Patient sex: M
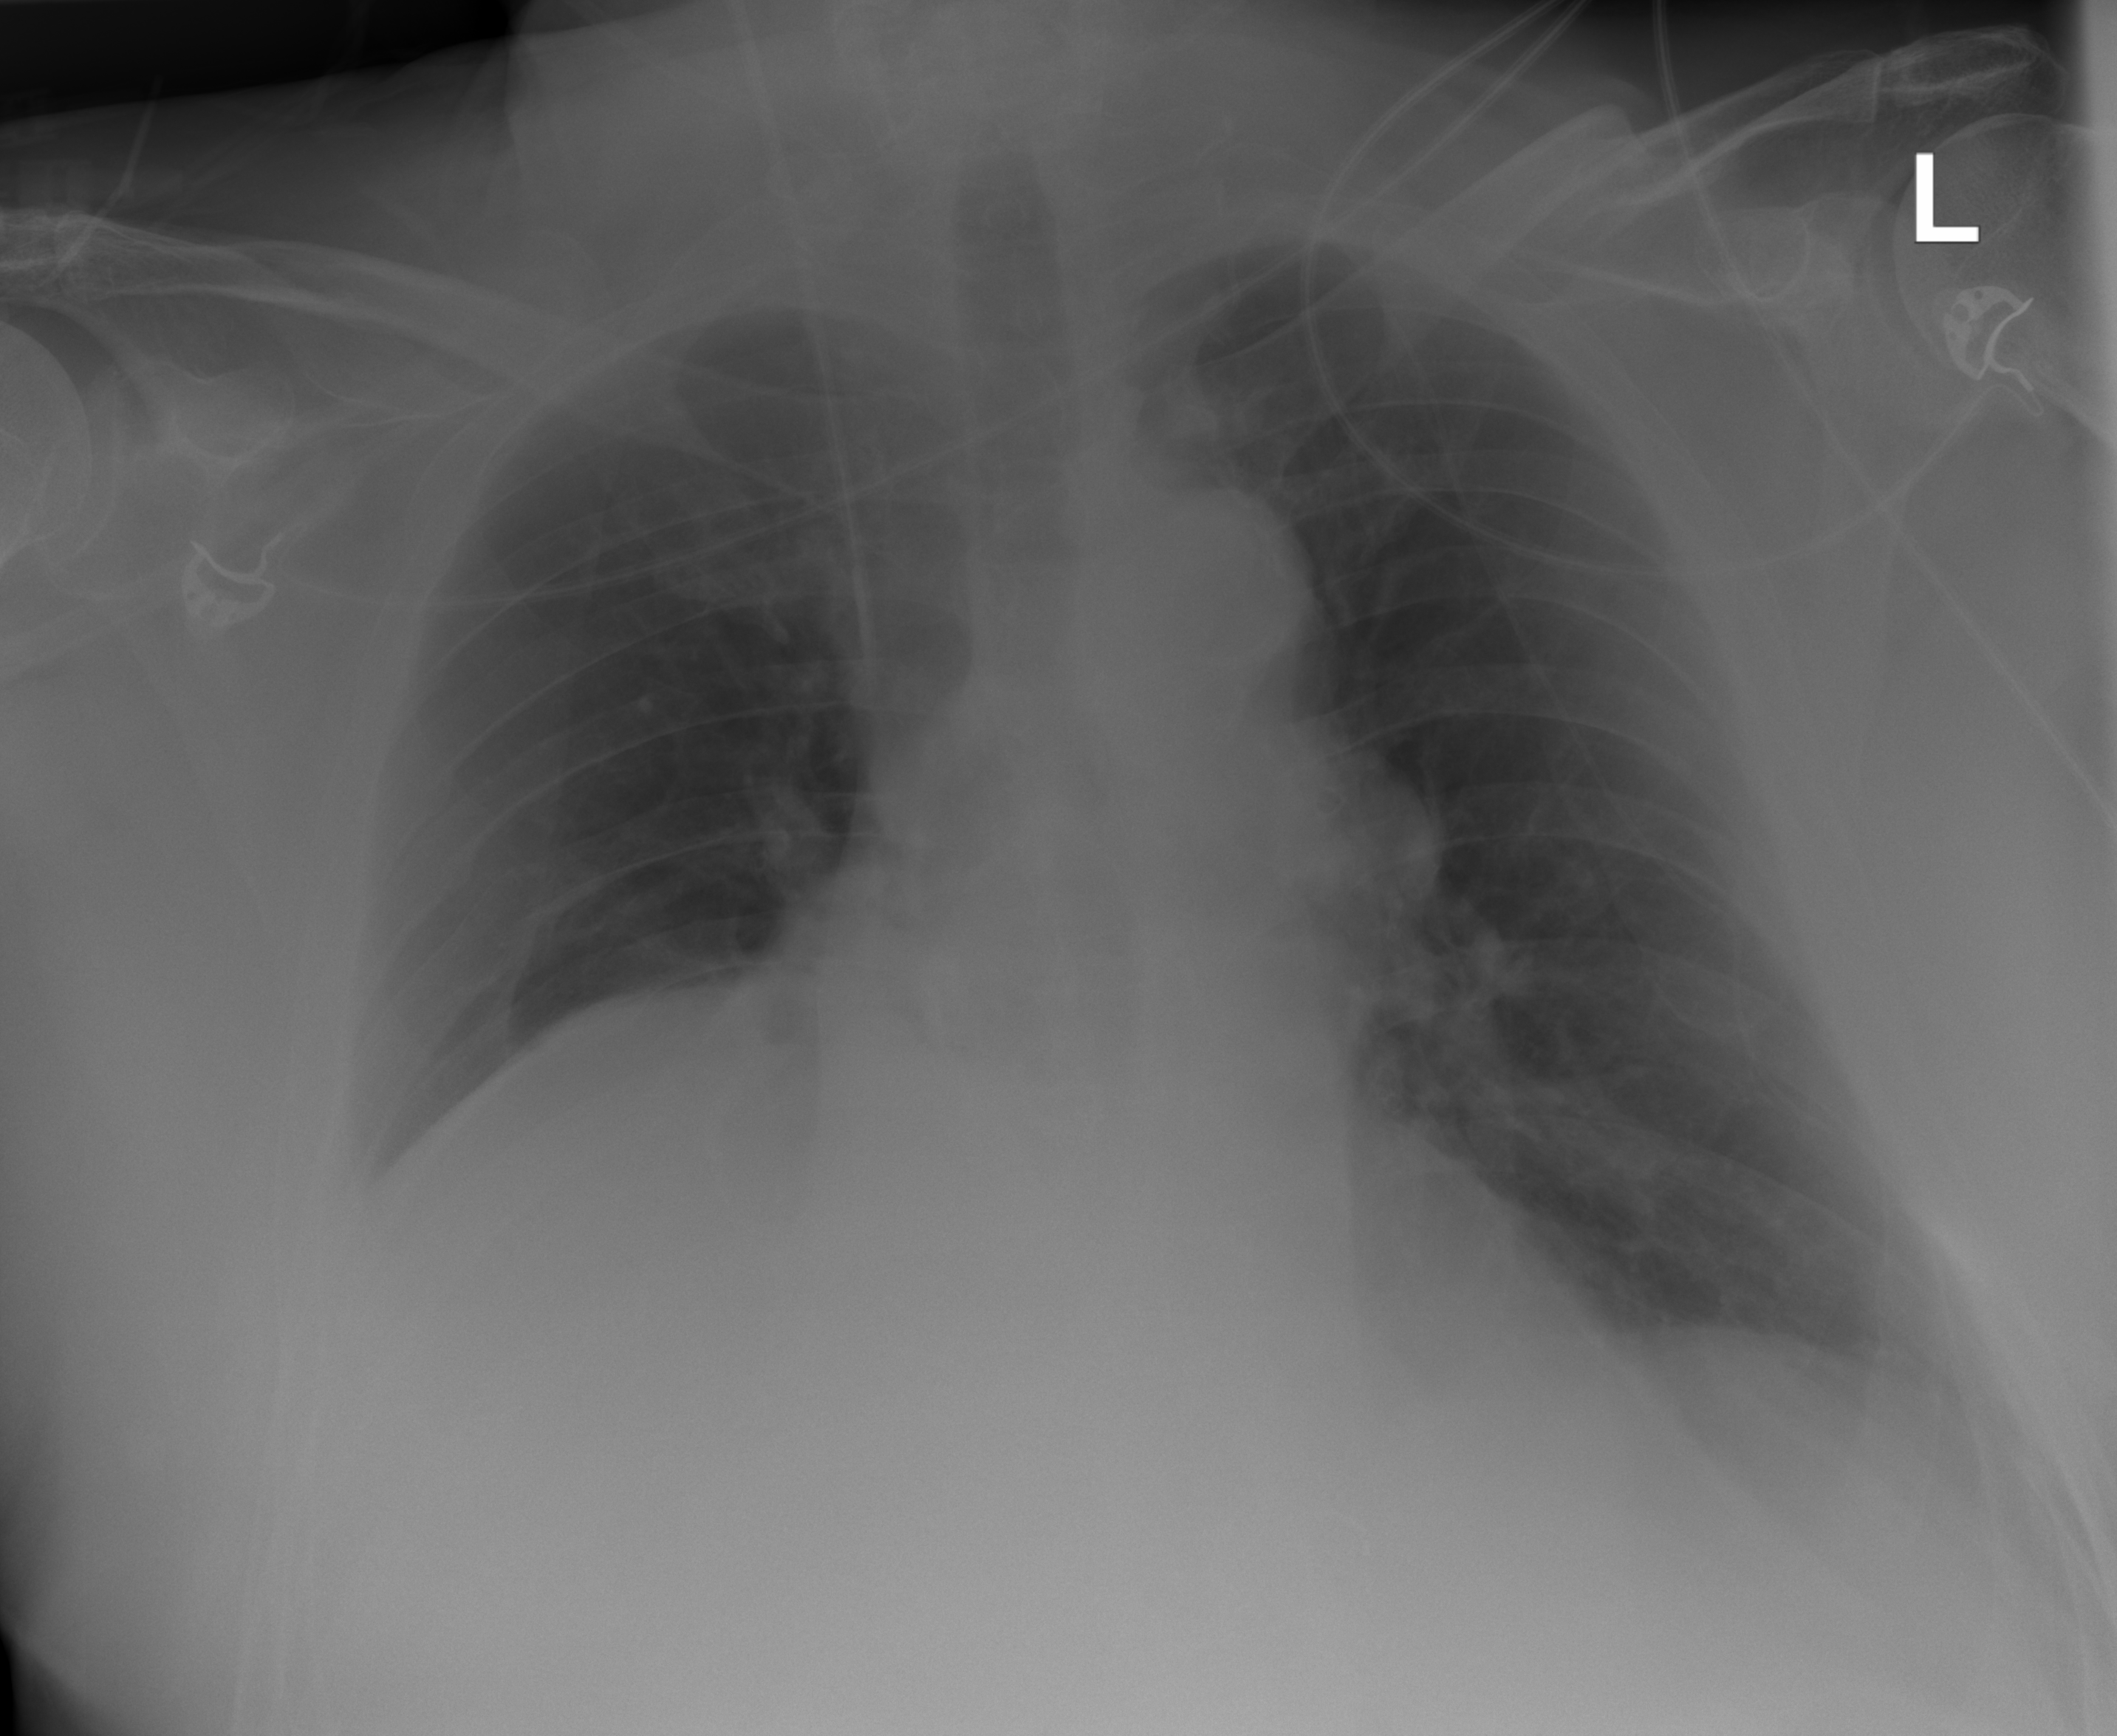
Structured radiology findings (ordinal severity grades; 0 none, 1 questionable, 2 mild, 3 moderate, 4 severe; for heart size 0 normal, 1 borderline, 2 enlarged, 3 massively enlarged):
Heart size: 1
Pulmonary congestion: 0
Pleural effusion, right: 1
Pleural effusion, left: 0
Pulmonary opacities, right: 0
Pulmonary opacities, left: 0
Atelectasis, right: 0
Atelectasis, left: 0